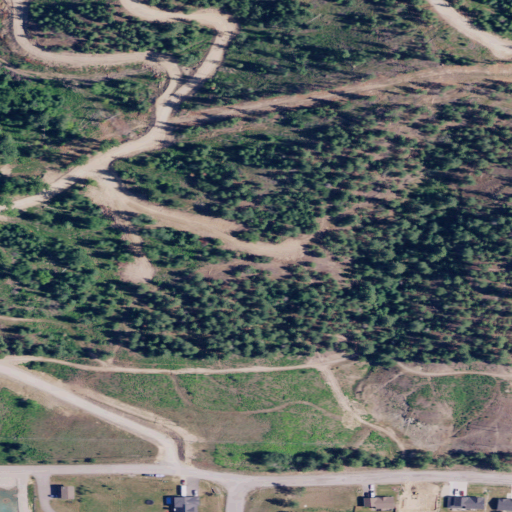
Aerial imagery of ridge(s) in Idaho named Blue Star Ridge containing shrub, evergreen forest, grassland, and open development